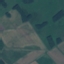
Label: Pasture